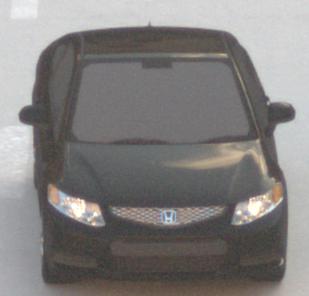
Make: Honda
Model: Civic Limousine 1.8
Detailed model: Civic (IX) Limousine
Model produced from: 2014/05
Model produced until: 2017/06
Doors: 4
Color: black
Road condition: dry road
Daytime: sunrise or sunset
Contrast: low contrast